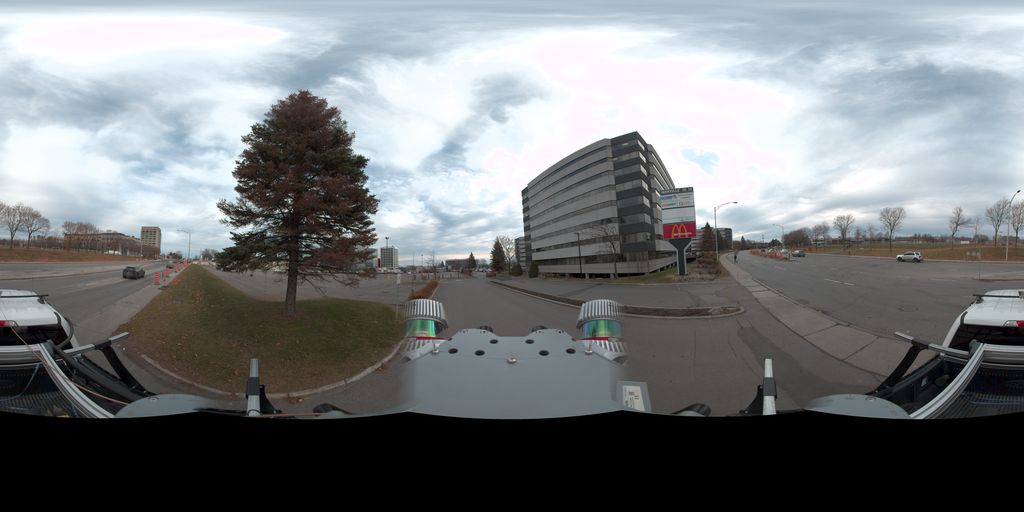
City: quebec_city